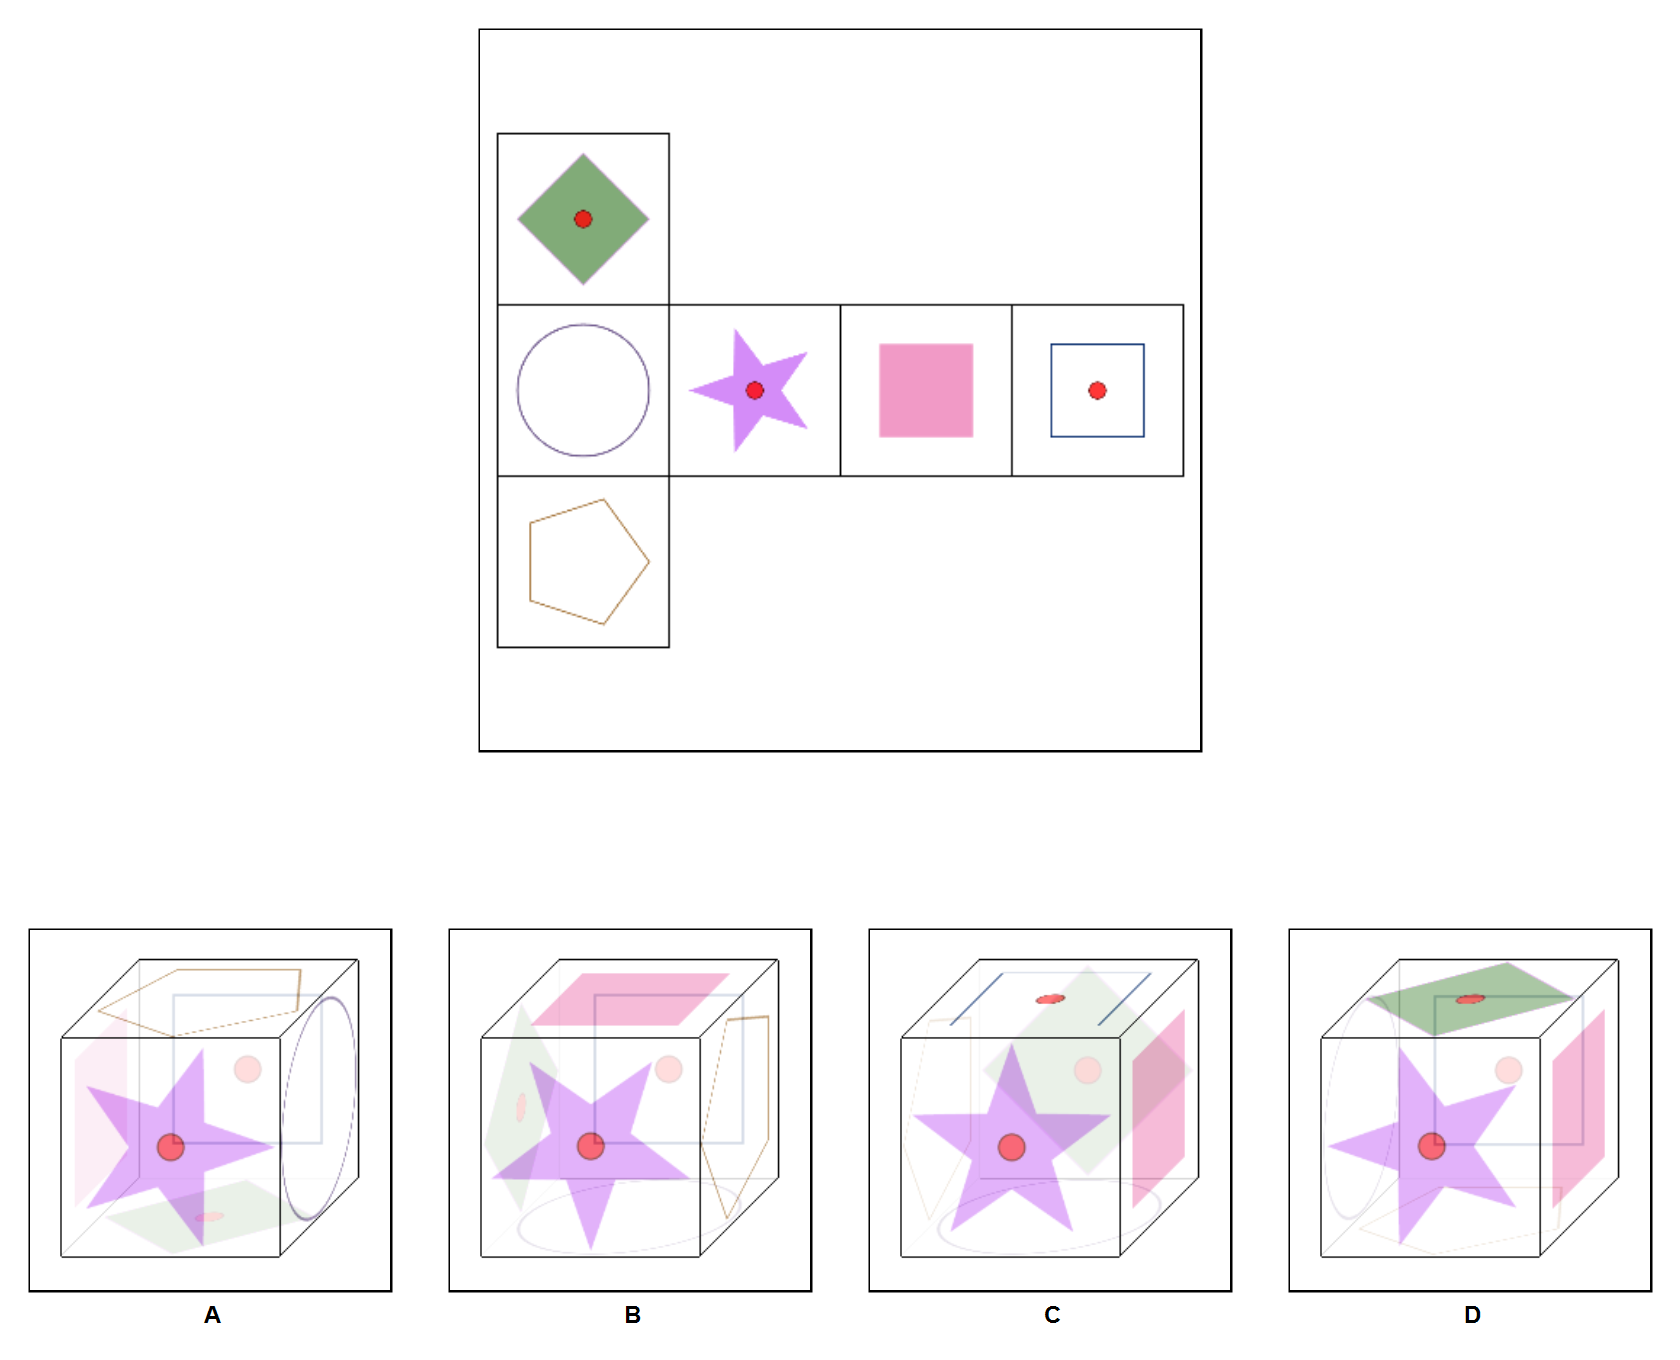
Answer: C